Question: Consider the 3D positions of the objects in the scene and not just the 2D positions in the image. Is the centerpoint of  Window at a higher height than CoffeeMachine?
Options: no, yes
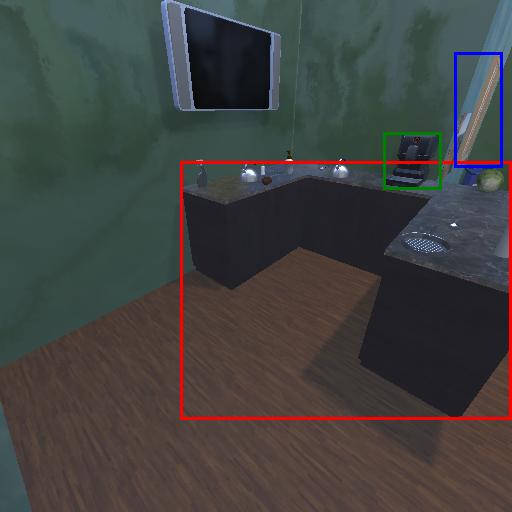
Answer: no